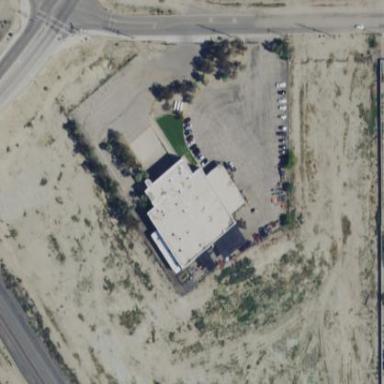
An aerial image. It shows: Commercial building housing farm supply shop.